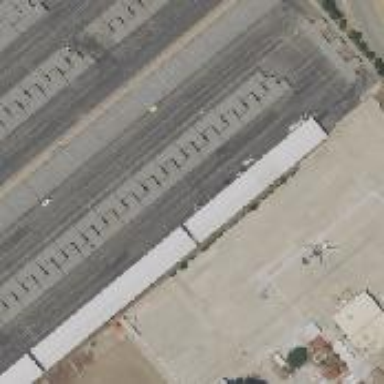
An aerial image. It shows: Hangar building located at airport.